Question: I have recorded a macro with relative reference on, where the first cell is the name I want to give the range so I select the range I want to name -> right click -> define name -> since the name is already included in the first cell I don't need to change anything so -> I click OK.
'''
Example
A1:B5 - I want to name it TSLA56
then I go to D1 to run the recorded macro to name D1:E5 to TSLA23
'''
After the macro is done running it is still called D1
What am I doing wrong? Is this even possible?
Record Macro:
'''
Sub DefineName()
'
' DefineName Macro
'
'
ActiveCell.Range("A1:B5").Select
ActiveWorkbook.Names.Add Name:="TSLA56", RefersToR1C1:="=Sheet1!R1C1:R5C2"
ActiveWorkbook.Names("TSLA56").Comment = ""
End Sub
'''
<URL>:
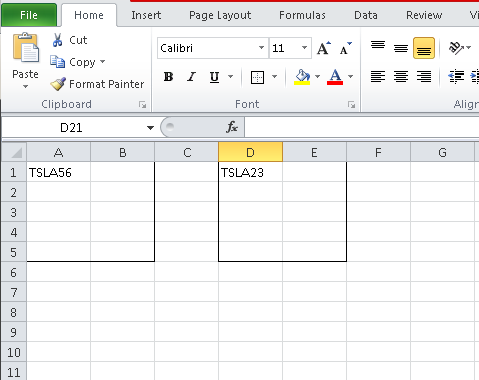
Answer: While your actions are being recorded as wherever possible some things like the 'Name:=' and '.RefersTo:=' when defining a name are not made relative. You can adjust this by editing and passing the selections address into the macro code line.
'''
ActiveWorkbook.Names.Add Name:=selection.cells(1,1).value, refersTo:="=" & selection.address
'''
'selection.cells(1,1).value' refers to the value in the top-left cell of any single or multiple cell selection.